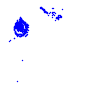
Particle: electron